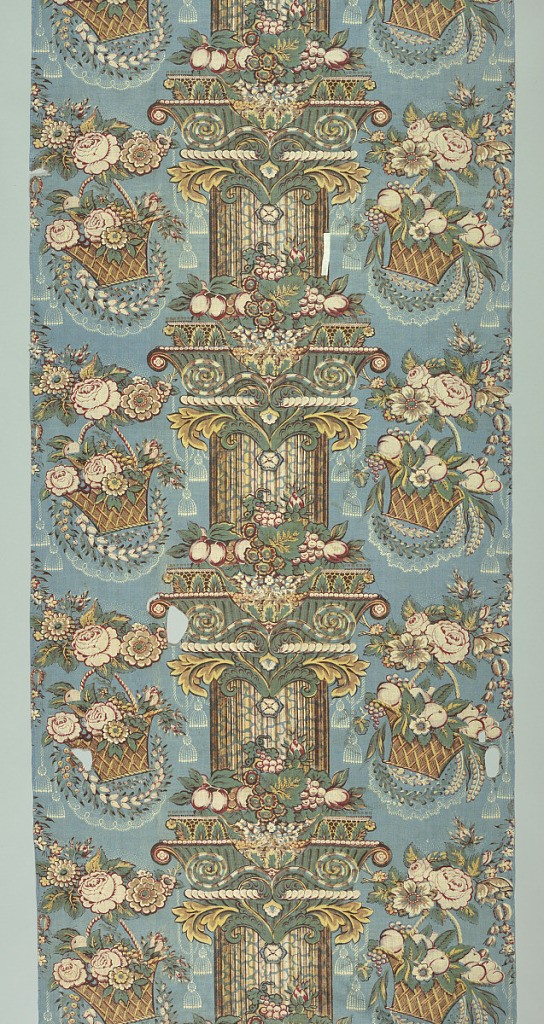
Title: Textile
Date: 1835
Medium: cotton Technique: block and roller printed on plain weave; discharge printed for tassels and lace Label: cotton, printed by engraved roller and wood blocks; some areas discharge printed
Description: Pillar print showing a central fluted column banded by elaborate capitals and festooned with garlands of flowers and fruit on a blue ground. On either side is an alternating pattern of flower garlands and large baskets of flowers and fruit. The bold composition is complemented by a delicate pattern of tassels and lace swags in the background.